Field crop: maize
Growth stage: 2
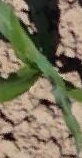
Species: maize